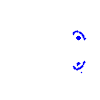
Particle: pion